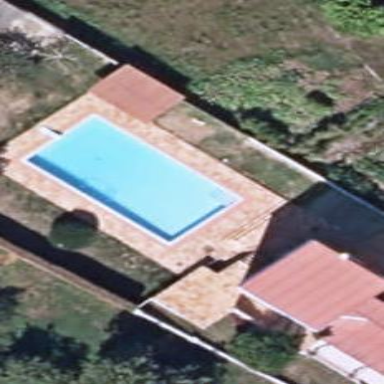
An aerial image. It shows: Swimming pool located in leisure land.